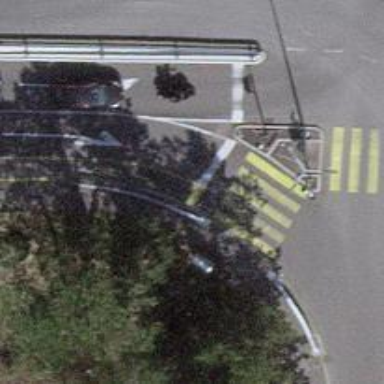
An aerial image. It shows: Asphalt cycleway.